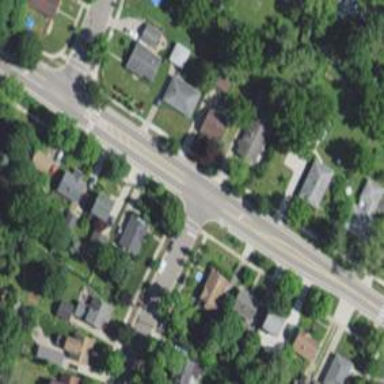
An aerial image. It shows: Tertiary road with separate sidewalk.